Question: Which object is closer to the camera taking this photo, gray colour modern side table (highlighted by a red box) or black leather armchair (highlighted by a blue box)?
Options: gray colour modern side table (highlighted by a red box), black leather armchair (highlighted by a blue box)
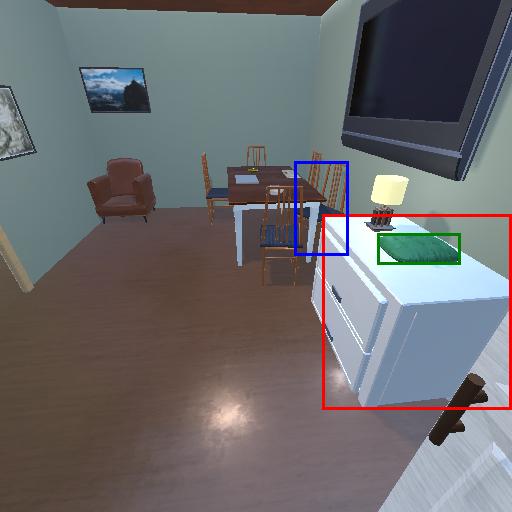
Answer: gray colour modern side table (highlighted by a red box)